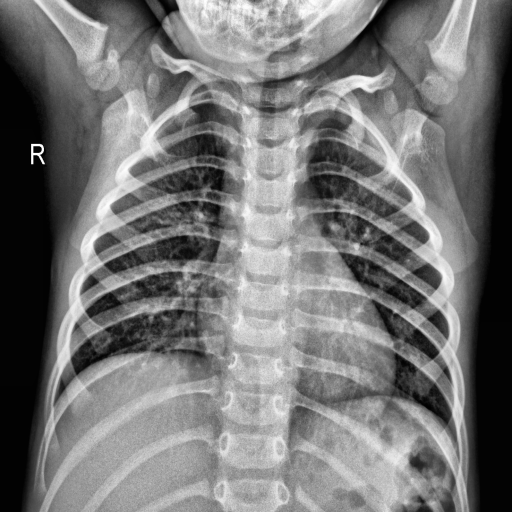
Finding: NORMAL